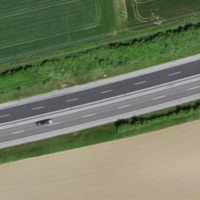
EUNIS habitat code: 57
Species observed at this site:
Milvus milvus
Falco tinnunculus